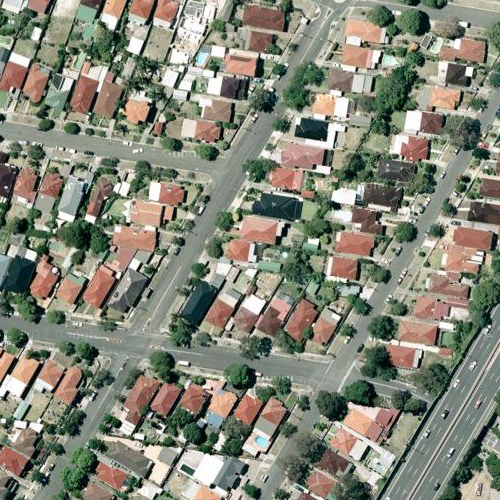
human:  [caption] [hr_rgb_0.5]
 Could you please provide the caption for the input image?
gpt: A town with many houses arranged densely and separated by some roads .

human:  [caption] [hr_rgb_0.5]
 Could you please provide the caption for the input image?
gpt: A residential area with houses arranged neatly while many plants on the roadside .

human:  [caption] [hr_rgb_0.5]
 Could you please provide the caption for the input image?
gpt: Lots of houses with red and orange roofs arranged neatly .

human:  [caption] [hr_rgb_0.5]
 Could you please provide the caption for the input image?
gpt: A residential area with houses arranged neatly and some roads go through this area .

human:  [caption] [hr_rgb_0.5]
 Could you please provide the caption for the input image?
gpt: This is a residential area with houses arranged neatly and some roads go through .